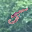
Label: 5